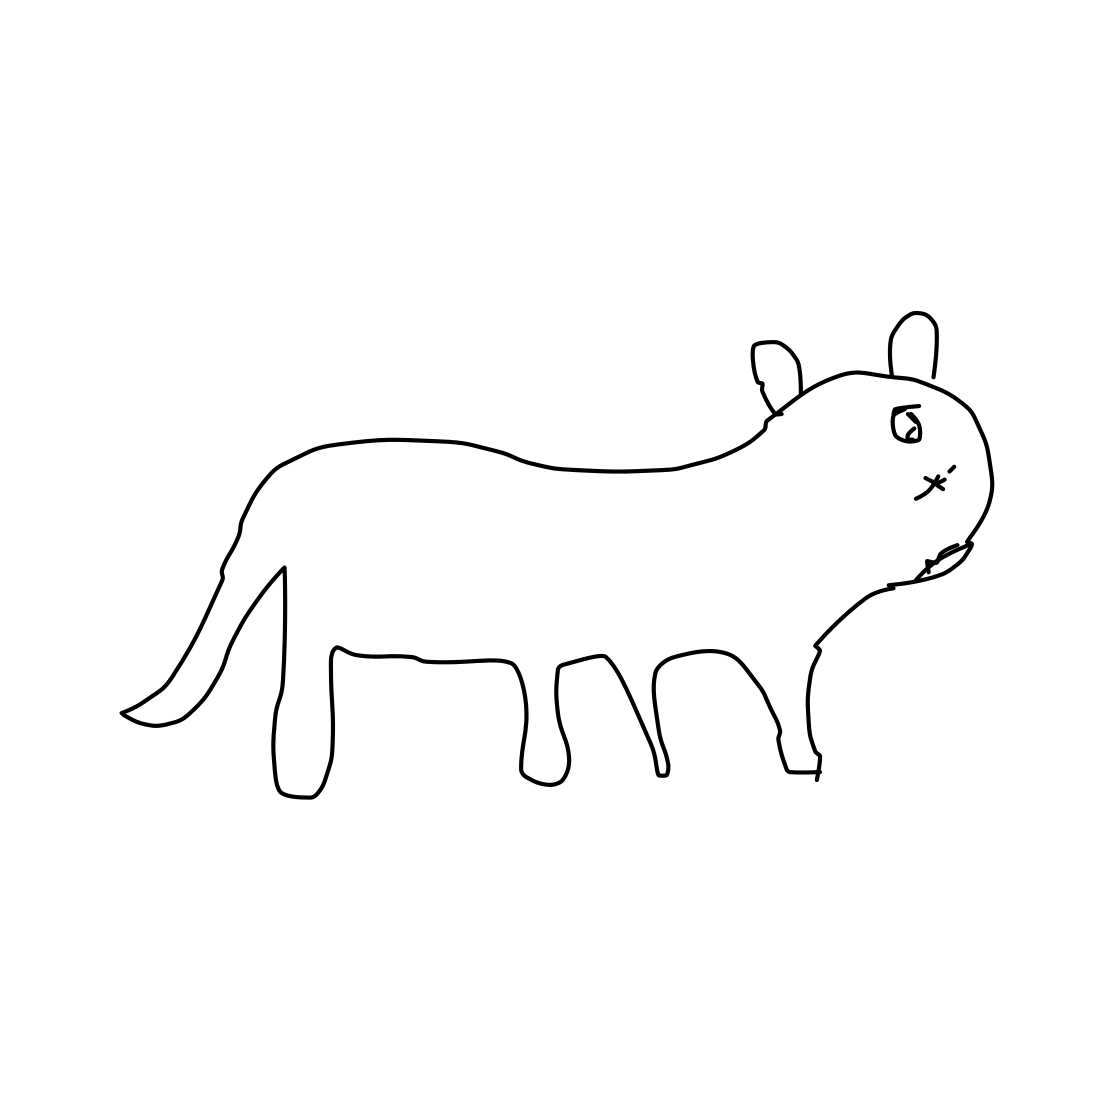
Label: tiger